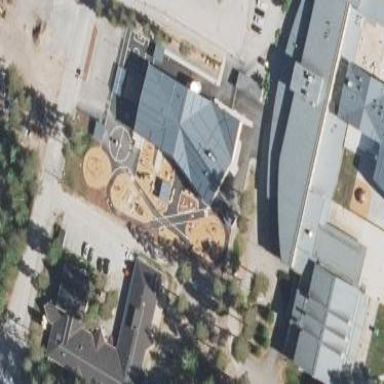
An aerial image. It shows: Kindergarten building.